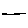
Label: line